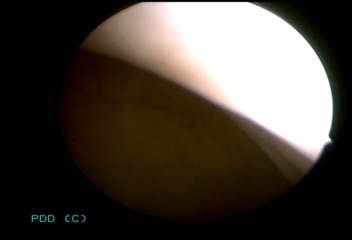
Modality: WLC
Class: Normal mucosa
Bladder cancer association: No